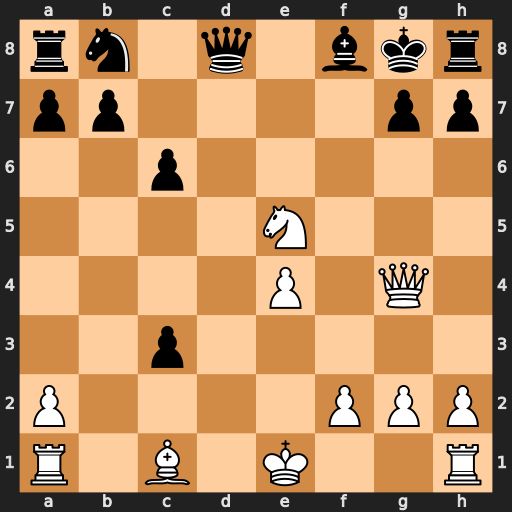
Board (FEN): rn1q1bkr/pp4pp/2p5/4N3/4P1Q1/2p5/P4PPP/R1B1K2R
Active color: w
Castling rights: KQ
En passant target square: -
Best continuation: Qe6#